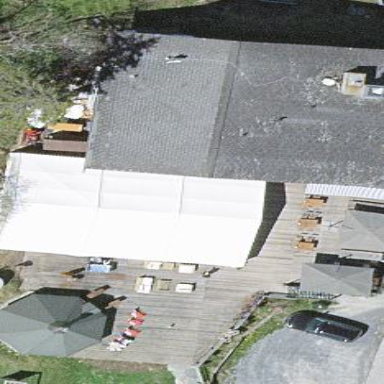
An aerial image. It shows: Restaurant building.